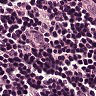
Metastatic tissue present: no